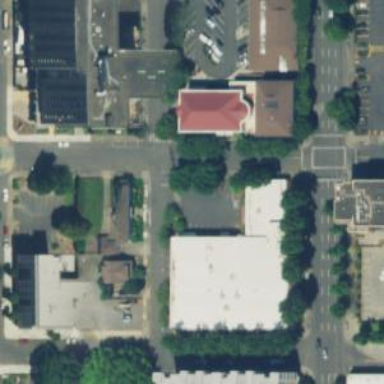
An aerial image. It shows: Arts center housed in building.